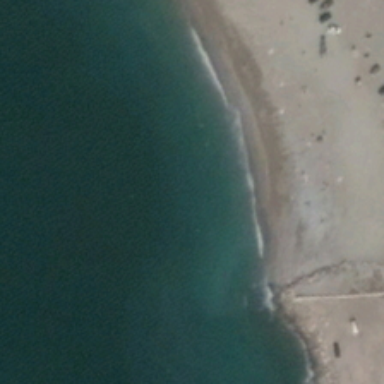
The sea beat the white spray on the beach .